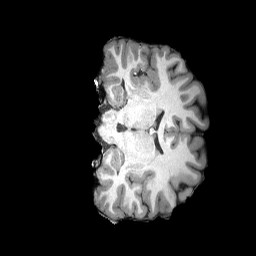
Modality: T1w
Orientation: coronal
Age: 20
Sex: female